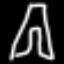
Label: pants